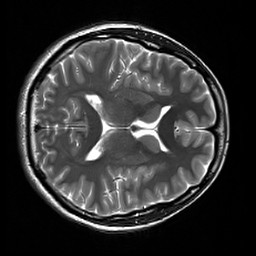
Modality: T2w
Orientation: axial
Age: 25
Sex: female
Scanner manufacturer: siemens
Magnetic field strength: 3 T
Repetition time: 7 s
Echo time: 0.09 s